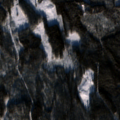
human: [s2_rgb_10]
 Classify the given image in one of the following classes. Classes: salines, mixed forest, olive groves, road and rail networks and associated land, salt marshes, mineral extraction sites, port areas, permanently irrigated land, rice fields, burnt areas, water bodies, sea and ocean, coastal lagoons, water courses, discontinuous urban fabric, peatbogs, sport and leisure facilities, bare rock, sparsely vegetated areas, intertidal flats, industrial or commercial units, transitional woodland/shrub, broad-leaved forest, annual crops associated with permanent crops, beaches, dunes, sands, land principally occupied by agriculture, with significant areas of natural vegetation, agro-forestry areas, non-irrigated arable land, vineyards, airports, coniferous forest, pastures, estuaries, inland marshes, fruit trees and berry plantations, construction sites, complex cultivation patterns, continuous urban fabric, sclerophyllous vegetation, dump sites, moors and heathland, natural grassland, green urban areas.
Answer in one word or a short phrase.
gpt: land principally occupied by agriculture, with significant areas of natural vegetation, coniferous forest, mixed forest